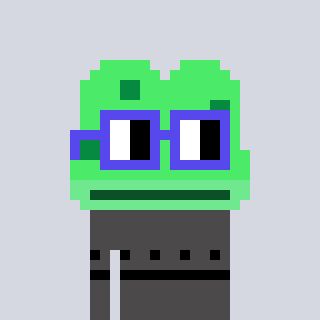
a pixel art character with square blue glasses, a frog-shaped head and a grayscale-colored body on a cool background